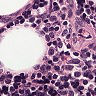
Metastatic tissue present: no